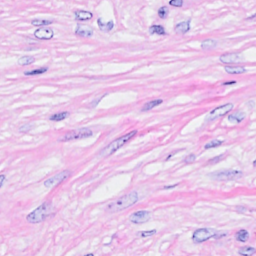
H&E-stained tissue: Breast